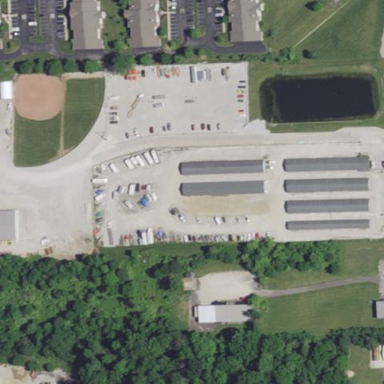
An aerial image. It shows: Boat storage area.